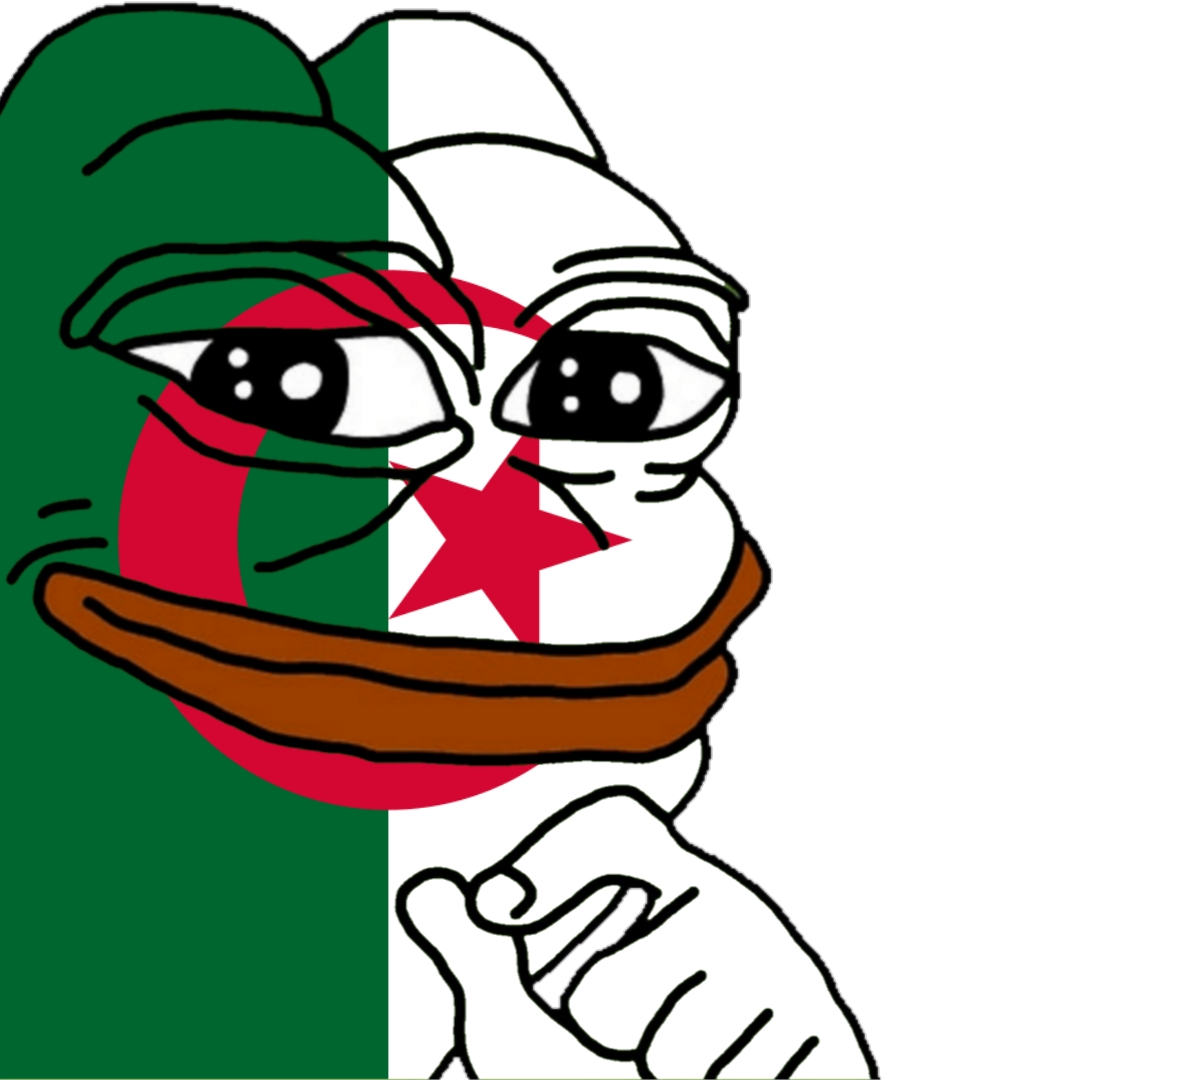
Label: 5_Pepe